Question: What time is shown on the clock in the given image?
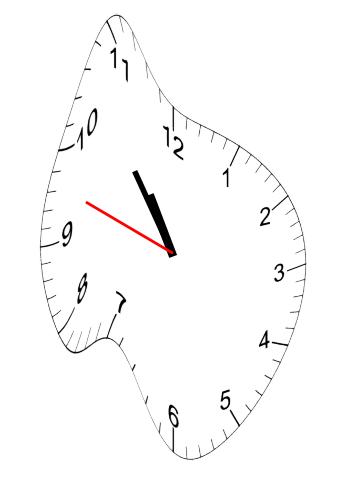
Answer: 10:53:48